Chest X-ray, PA view. Patient: 30 years old, sex M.
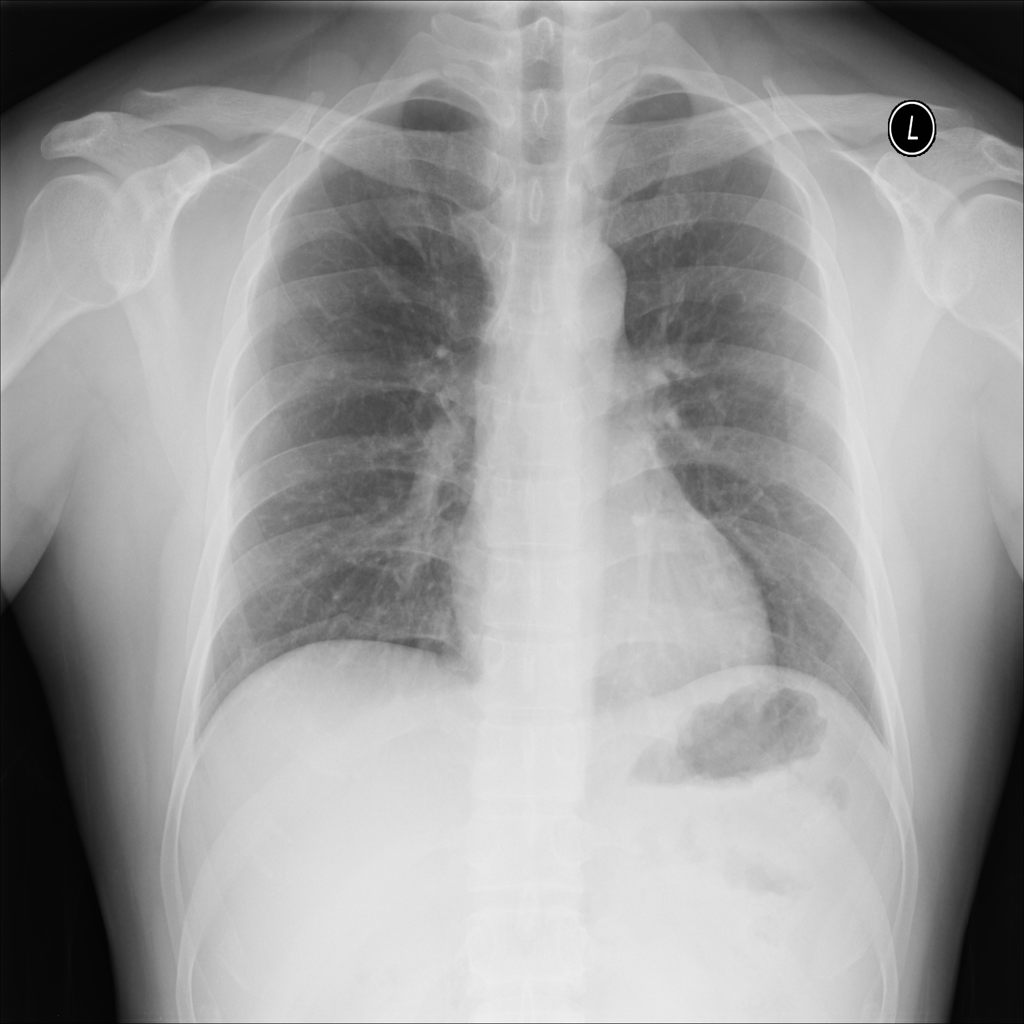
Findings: No Finding